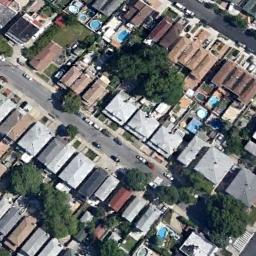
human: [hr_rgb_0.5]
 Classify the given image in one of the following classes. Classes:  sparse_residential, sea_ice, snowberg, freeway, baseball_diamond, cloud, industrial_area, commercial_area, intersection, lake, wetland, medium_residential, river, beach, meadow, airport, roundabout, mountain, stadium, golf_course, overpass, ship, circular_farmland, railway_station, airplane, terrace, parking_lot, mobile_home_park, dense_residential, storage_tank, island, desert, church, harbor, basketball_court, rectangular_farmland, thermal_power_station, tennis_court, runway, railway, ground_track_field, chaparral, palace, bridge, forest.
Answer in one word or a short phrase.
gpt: dense_residential